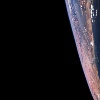
Label: space